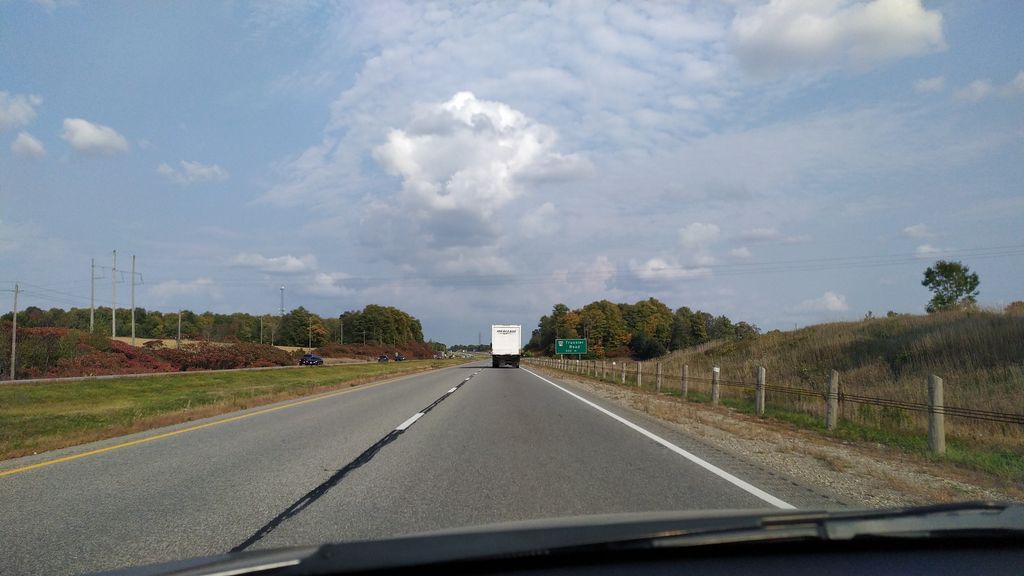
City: kitchener-waterloo